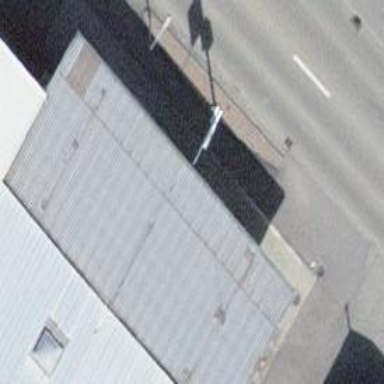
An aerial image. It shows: Fuel station.